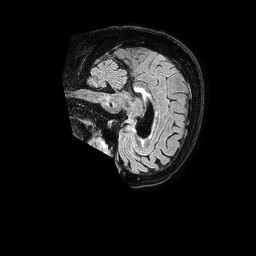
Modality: FLAIR
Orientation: sagittal
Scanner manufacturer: philips
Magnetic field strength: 1.5 T
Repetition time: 4.8 s
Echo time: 0.3 s